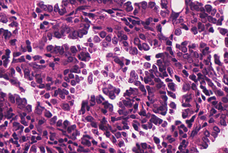
Tumor epithelial tissue: yes
Tumor-associated stroma tissue: yes
Normal tissue: no